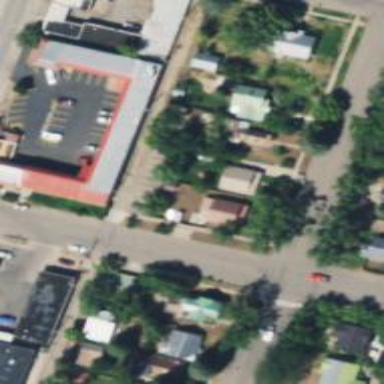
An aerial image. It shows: Building that is motel.